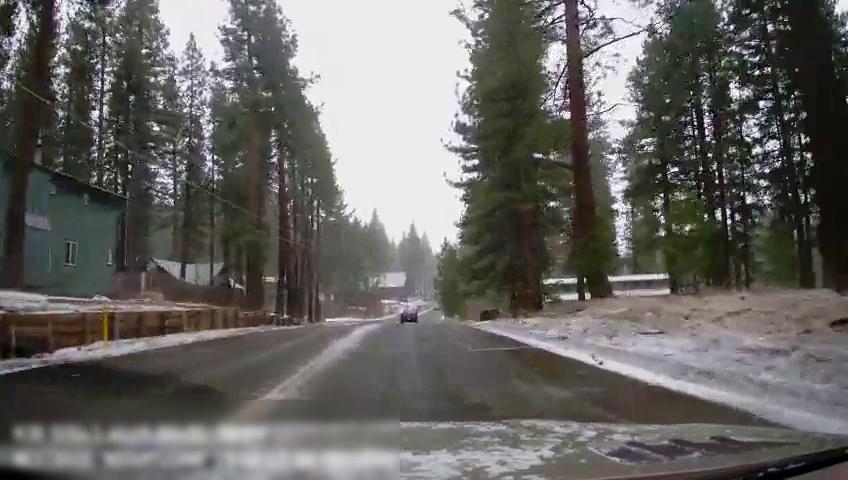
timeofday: Day
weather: Snowy
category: Drivable Space
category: Vehicles | Car
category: Lanes | Opposite Lane
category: Lanes | Opposite Lane
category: Lanes | Opposite Lane